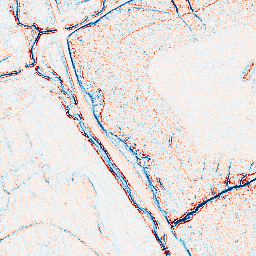
Category: edge_preserving
Decomposition family: anisotropic_diffusion
Decomposition parameters: iterations: 5
kappa: 10
gamma: 0.1
Upsampling method: sinc_hamming
Upsampling parameters: scale: 2
kernel_size: 8
Upsampling scale: 2